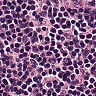
Metastatic tissue present: no